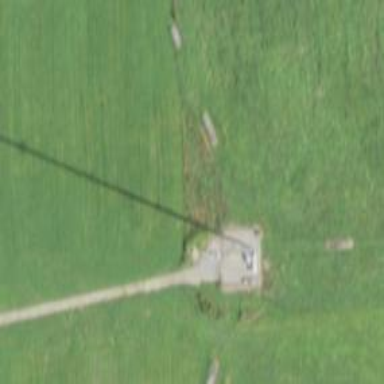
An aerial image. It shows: Communication mast tower.